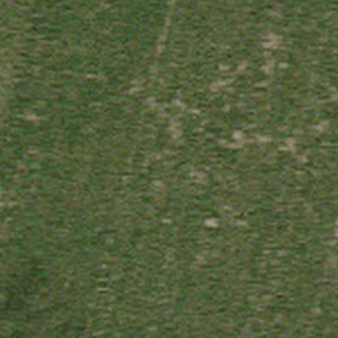
Label: other